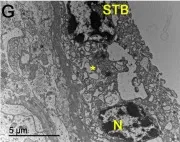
Electron microscopy analysis of placental sections showed alterations and virus-like particles in ZIKV infected samples. (E-H) Electron micrographs of ultrathin sections of placental tissue from different ZIKV-infected mothers showing CTB with alterations in the cytoplasm, nuclear variation (N) and swollen mitochondria with a loss of cristae and membrane rupture. The identified STB presented an enlargement of vesicles and apoptotic bodies (asterisks) along with an absence of normal membrane extensions and evidence of microvesicle secretion. The extracellular matrix (EM) did not present collagen filaments.
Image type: pathology (h&e)